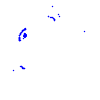
Particle: proton